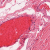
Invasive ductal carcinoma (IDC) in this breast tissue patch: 0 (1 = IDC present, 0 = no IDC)